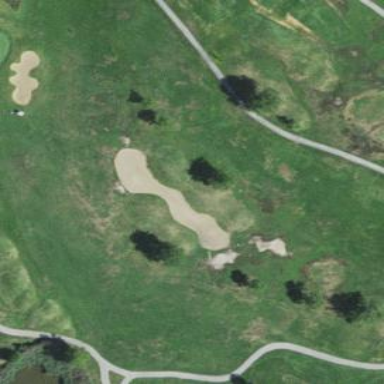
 natural feature suitable for playing golf."